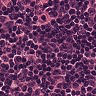
Metastatic tissue present: no